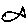
Label: fish